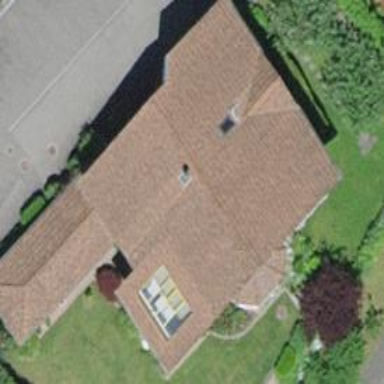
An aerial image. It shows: Simple house.